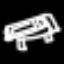
Label: bed